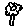
Label: flower